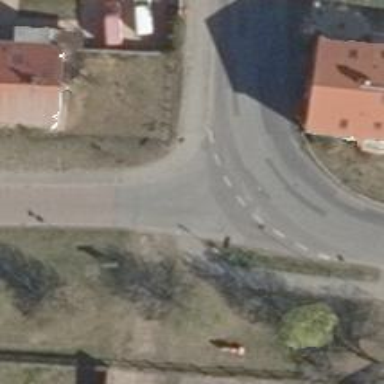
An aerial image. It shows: Residential road with asphalt surface. There is sidewalk on the left and cycle track on the left side of the road.